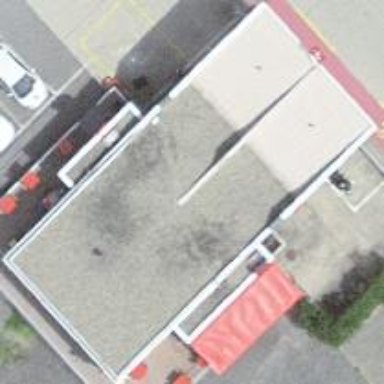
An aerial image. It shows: Café building.